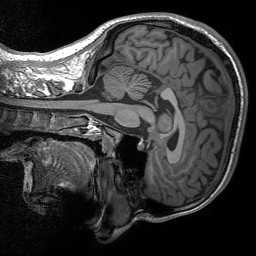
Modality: T1w
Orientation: sagittal
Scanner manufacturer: siemens
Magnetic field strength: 3 T
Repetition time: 1.76 s
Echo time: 0.0022 s